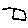
Label: square